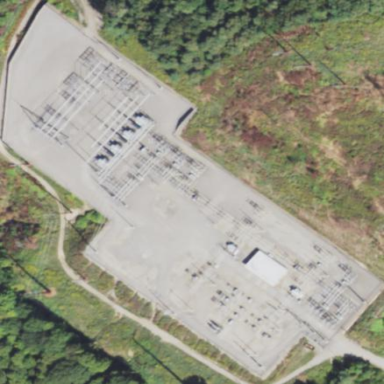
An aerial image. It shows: Power substation.